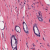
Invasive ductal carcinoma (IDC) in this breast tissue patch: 1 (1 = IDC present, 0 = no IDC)